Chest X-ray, PA view. Patient: 73 years old, sex M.
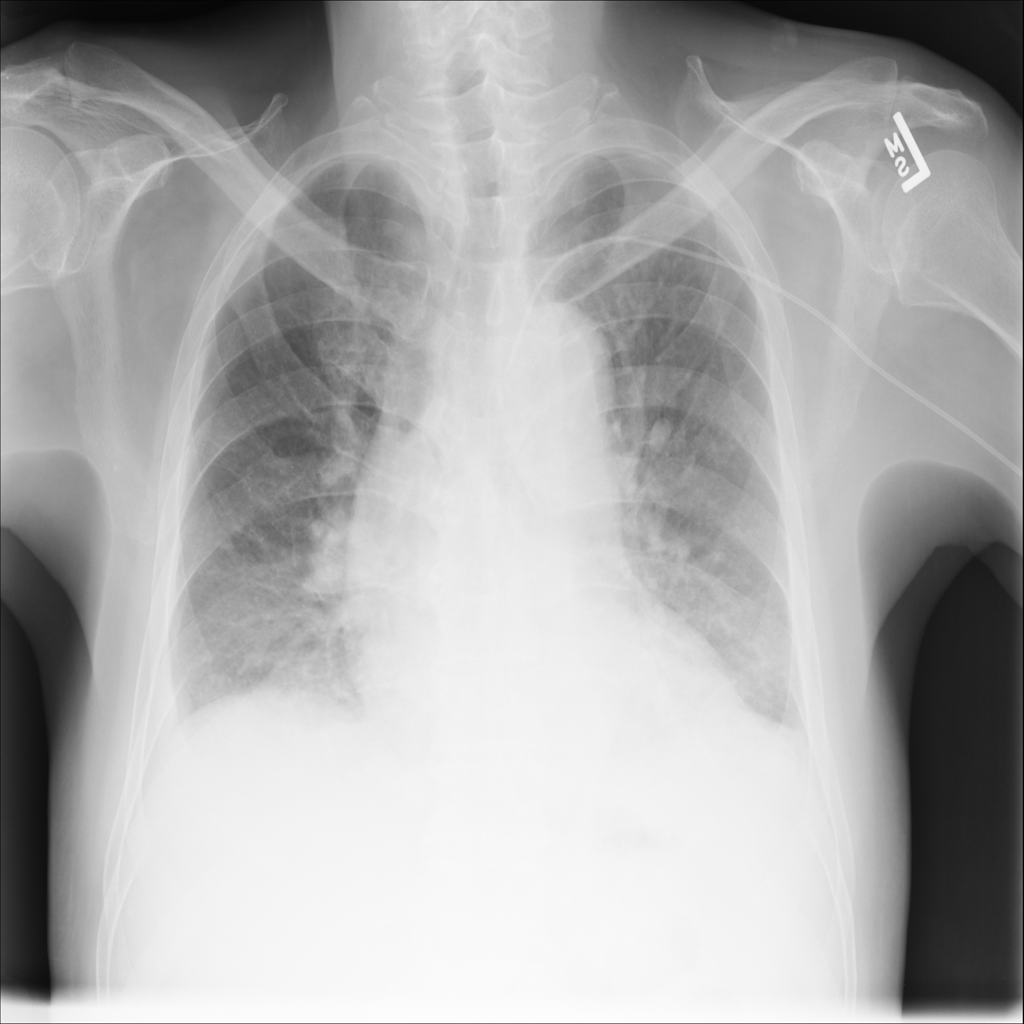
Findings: Atelectasis, Infiltration